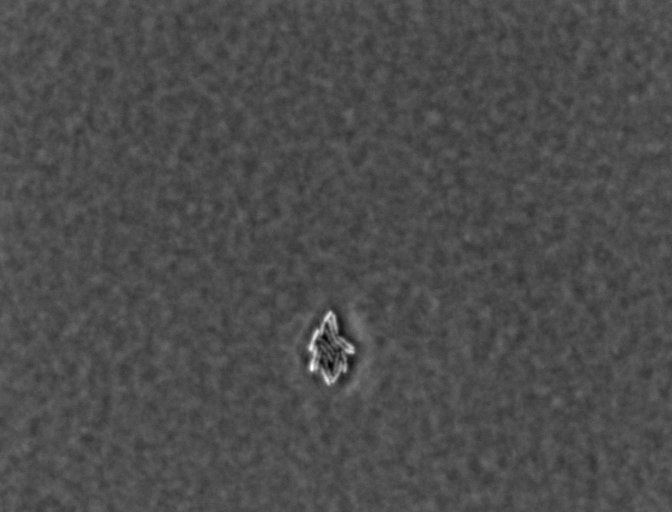
Salmonella enterica Typhimurium